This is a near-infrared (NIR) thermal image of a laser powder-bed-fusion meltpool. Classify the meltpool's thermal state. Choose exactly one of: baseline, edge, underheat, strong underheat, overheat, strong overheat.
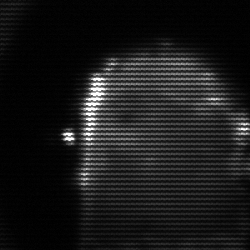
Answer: baseline